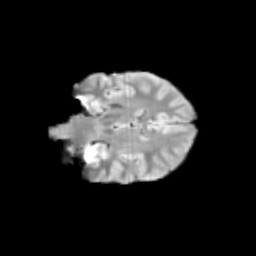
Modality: T2w
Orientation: coronal
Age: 12
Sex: female
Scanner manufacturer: siemens
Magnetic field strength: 3 T
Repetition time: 3.8 s
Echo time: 0.07 s